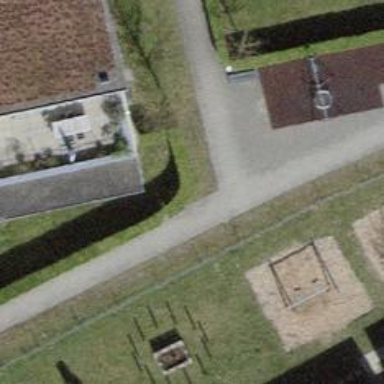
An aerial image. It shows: Path made of paving stones.